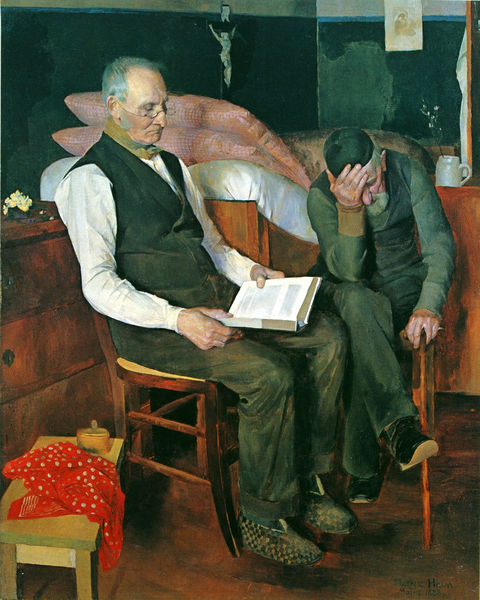
Titel: Pfründner
Künstler: Heinz Heim
Standort: Darmstadt
Institution: Hessisches Landesmuseum
Schlagwörter: blau, dunkel, hand, kopf, mann, schatten, weiß, grün, sitzen, braun, finger, grau, hell, holz, kariert, licht, männer, profil, schwarz, stuhl, stühle, zimmer, rot, tuch, karo, alt, anzug, bart, hemd, hose, kappe, wand, alte, arm, arme, bild, hände, möbel, signatur, boden, interieur, rosa, genre, stock, krug, beine, füße, kommode, ecke, schuhe, hosen, hocker, schemel, chair, church, hat, kissen, men, pillows, red, langeweile, bench, black, hair, interior, old, painting, portrait, room, table, wall, yellow, halstuch, lesen, gestreift, kerze, streifen, bed, bedroom, bett, bettdecke, flowers, mirror, schublade, tasse, perspective, vase, weste, punkte, karos, truhe, bierkrug, offen, greis, buch, kreuz, brille, koteletten, arzt, kasten, komode, schubladen, bettzeug, pantoffel, puschen, wood, sad, flower, stuhlbein, schmerz, müde, zeichnerisch, background, peasant, kruzifix, death, male, leser, dots, kerchief, scarf, glasses, beard, story, kästchen, cross, hausschuhe, pantoffeln, vorlesen, reading, verzweifelt, lektüre, vest, jesus, shoes, study, holzstühle, jude, read, cloth, bandana, book, candle, cane, checkers, chest, christ, crucifix, cup, deathbed, dispair, doctor, dotd, dotted tissue, drawers, dresser, educate, fligender stuhl, furnishing, furniture], greif, handkerchief, heim, heinz, holzschemel, ill, intellectual, jew, jewish, jews, kippa, learn, learning, mourning, mug, northern, old age, old men, old oge, open book, readers, red tissue, roommates, slippers, teach, two old, waistcoat, walking stick, kopfweh